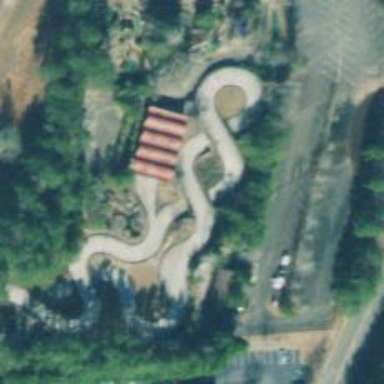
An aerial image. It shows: Karting raceway bridge.